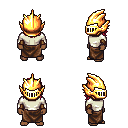
a pixel art fantasy rpg character, male body template, human, dark skin, white long-sleeve shirt, robe skirt, ruby red long bangs hairstyle, gold helm, cloth bracers, four views (front, back, left, right), 2x2 character sprite sheet, small pixel art, hard edges, no anti-aliasing